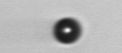
Label: bead